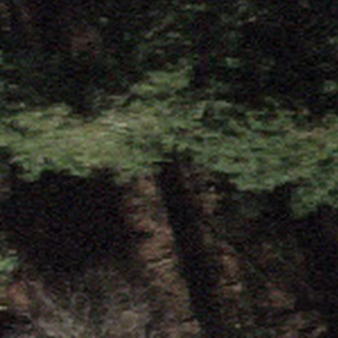
Label: other